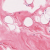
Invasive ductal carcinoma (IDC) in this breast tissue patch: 0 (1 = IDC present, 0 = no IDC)